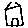
Label: house